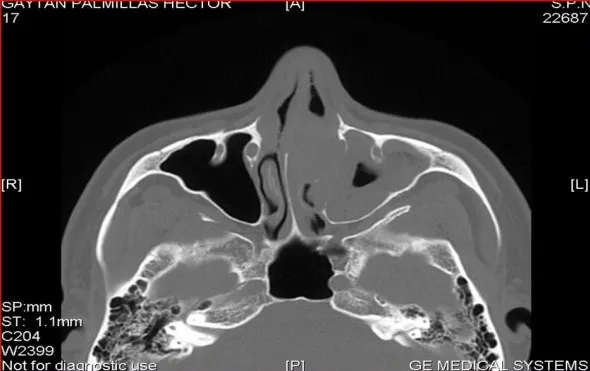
CT Scan, of paranasal sinus, that shows the tumor in the left nasal cavity.
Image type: radiology (ct)